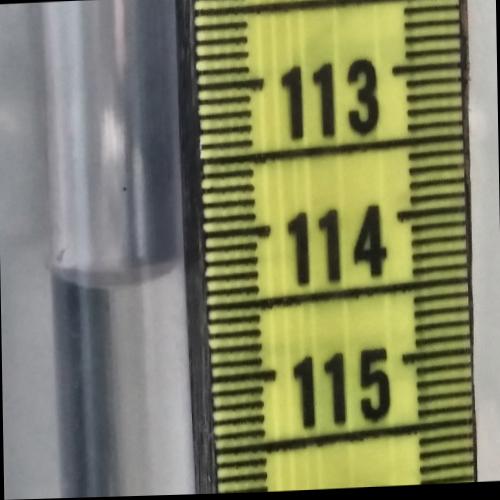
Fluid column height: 114.2 cm